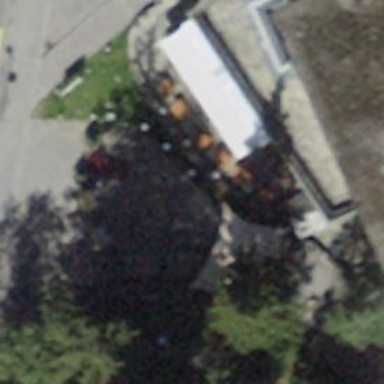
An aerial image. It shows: Outdoor seating area for leisure land.